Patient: sex M, age 51
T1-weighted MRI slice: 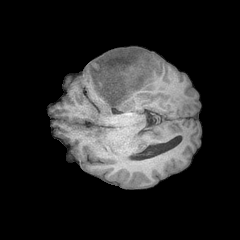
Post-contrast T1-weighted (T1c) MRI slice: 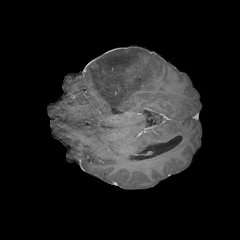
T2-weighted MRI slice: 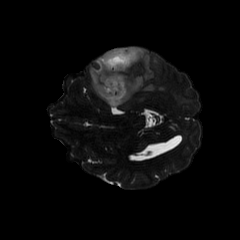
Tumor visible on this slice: yes
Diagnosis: Astrocytoma, IDH-mutant
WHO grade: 4